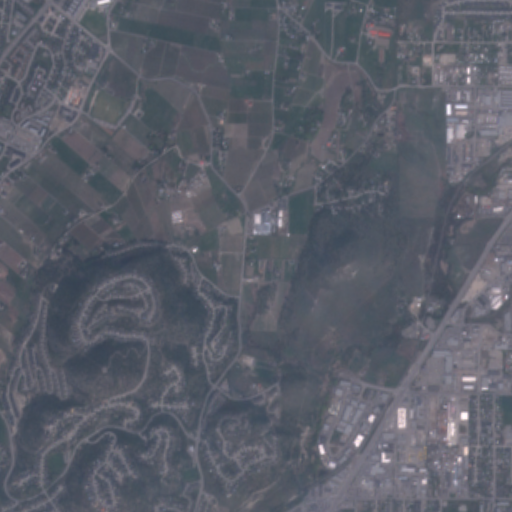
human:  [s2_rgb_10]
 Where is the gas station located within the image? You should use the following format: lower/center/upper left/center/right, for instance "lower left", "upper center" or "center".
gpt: The gas station is located in the lower right of the image.
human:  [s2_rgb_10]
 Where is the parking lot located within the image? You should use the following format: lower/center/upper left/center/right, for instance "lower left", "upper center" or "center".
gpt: The parking lot is located in the lower right of the image.
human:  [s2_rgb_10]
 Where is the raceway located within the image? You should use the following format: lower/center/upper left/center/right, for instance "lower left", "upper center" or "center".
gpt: The raceway is located in the center right of the image.
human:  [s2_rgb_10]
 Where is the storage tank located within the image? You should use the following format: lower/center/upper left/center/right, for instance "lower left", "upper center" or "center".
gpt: The storage tank is located in the lower left of the image.
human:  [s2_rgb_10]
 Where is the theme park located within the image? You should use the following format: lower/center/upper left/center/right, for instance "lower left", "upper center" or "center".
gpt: The theme park is located in the center right of the image.
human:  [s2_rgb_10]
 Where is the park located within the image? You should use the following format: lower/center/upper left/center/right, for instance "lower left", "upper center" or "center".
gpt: There is no park in the image.